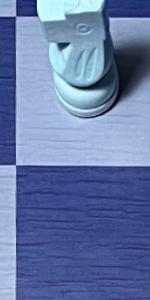
Label: Empty